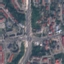
Land use / land cover class: Highway